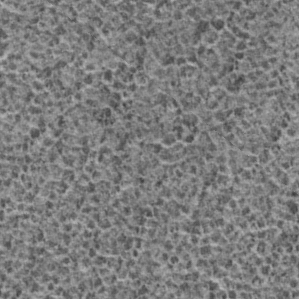
Label: frost